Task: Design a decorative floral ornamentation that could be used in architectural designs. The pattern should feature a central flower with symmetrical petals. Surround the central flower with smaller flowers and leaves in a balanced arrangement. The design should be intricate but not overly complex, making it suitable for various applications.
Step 1713:
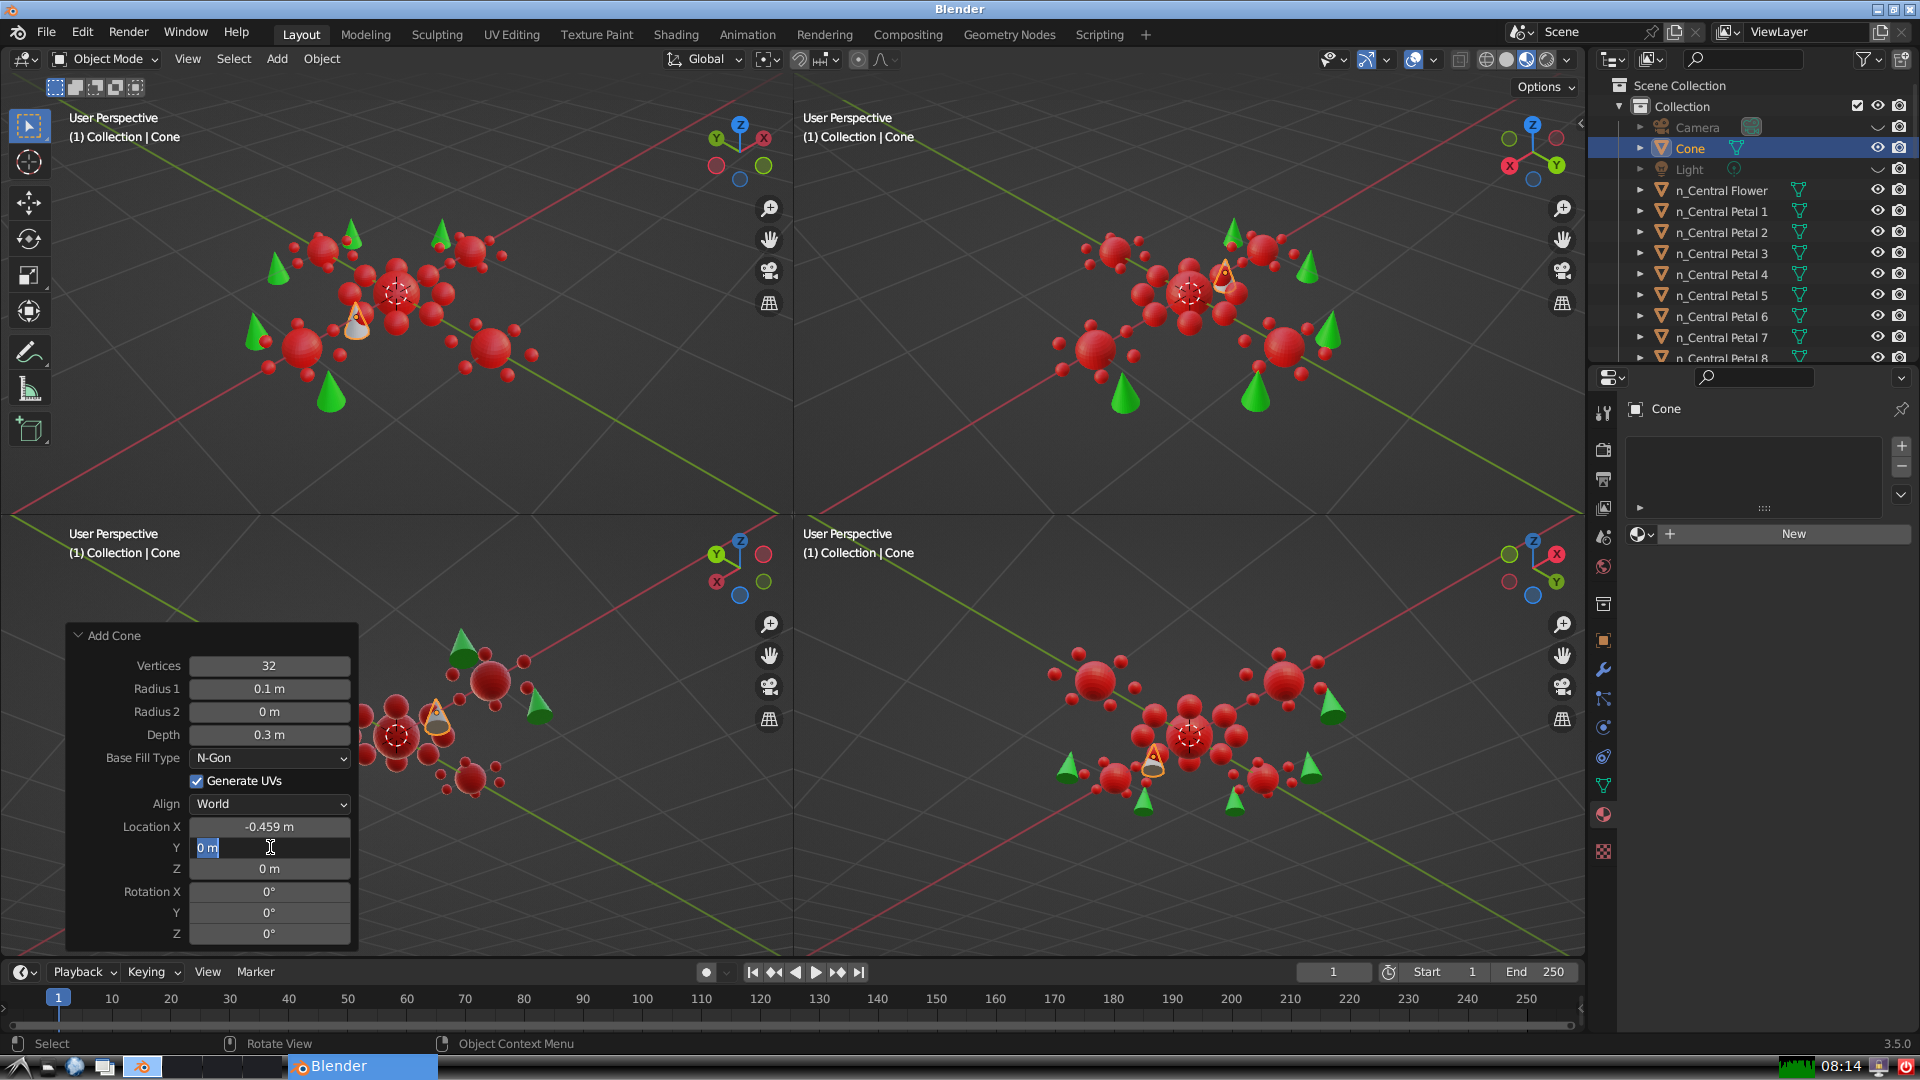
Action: input_text: -1.1086554390135437